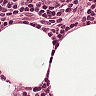
Metastatic tissue present: no